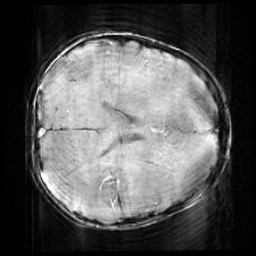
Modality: SWI
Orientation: axial
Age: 9
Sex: female
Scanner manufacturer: siemens
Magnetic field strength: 3 T
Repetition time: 0.027 s
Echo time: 0.02 s